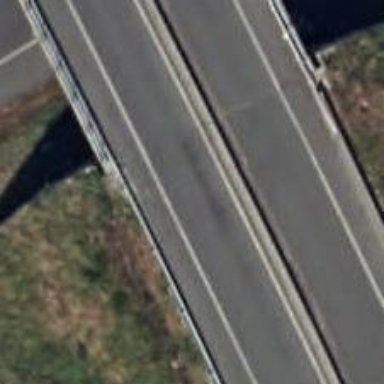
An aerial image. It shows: Primary link highway crossing bridge.